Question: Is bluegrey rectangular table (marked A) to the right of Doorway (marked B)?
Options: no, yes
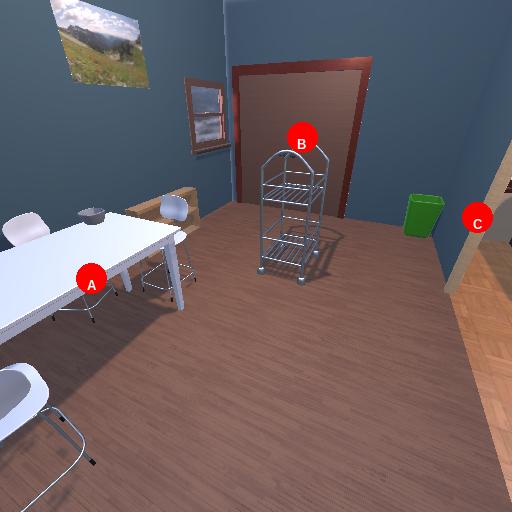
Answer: no